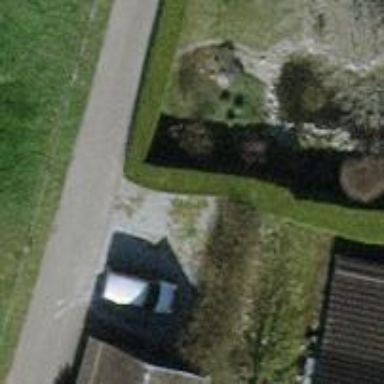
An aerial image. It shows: Hedge barrier.